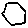
Label: hexagon